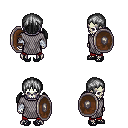
a pixel art fantasy rpg character, male body template, skeleton, chain mail, red pants, gray twin-tailed hairstyle, white cloth bandages, ghillies, shield, four views (front, back, left, right), 2x2 character sprite sheet, small pixel art, hard edges, no anti-aliasing